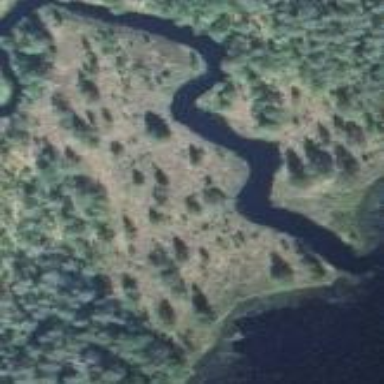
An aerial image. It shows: Bog wetland.